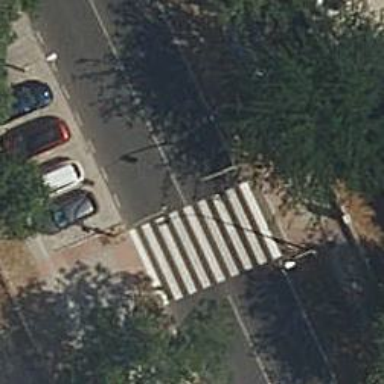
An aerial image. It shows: Crossing with traffic signals.